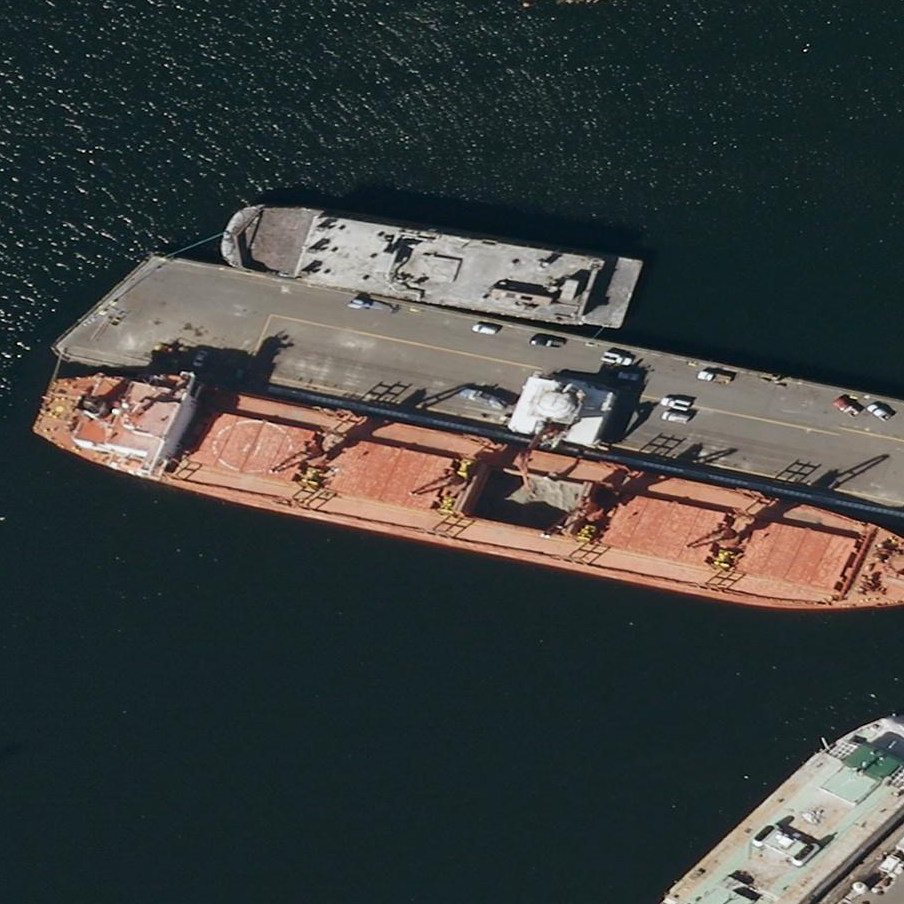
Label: Sand_carrier